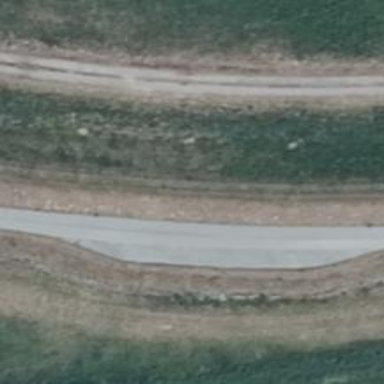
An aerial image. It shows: Passing place on the road.